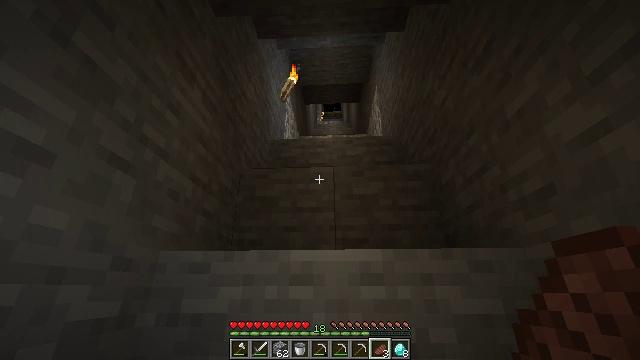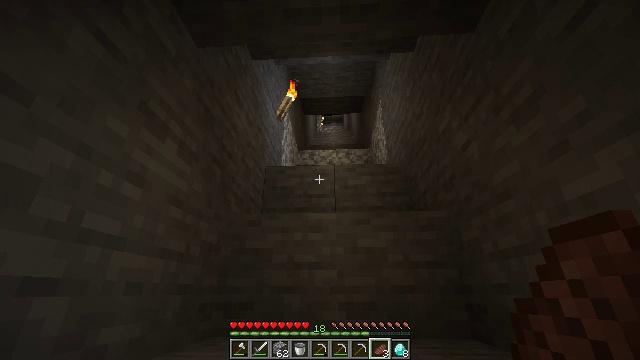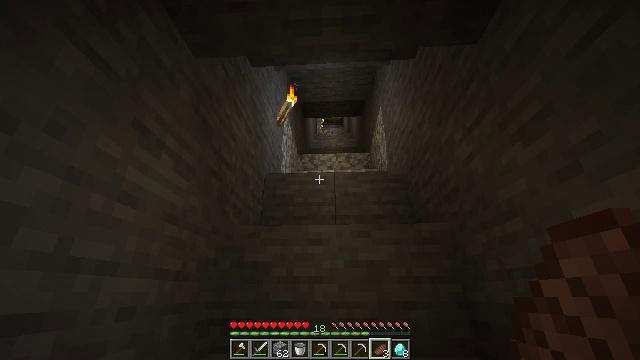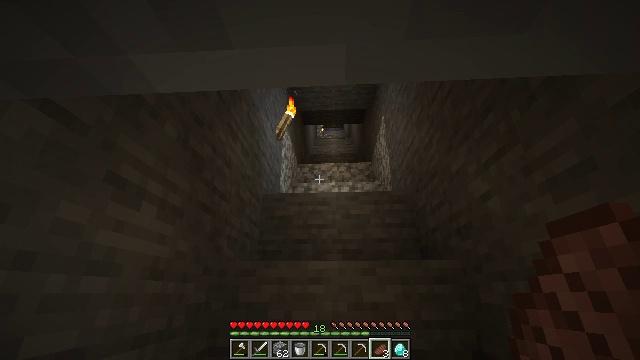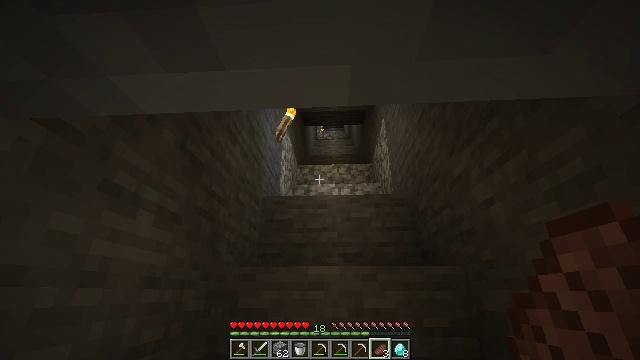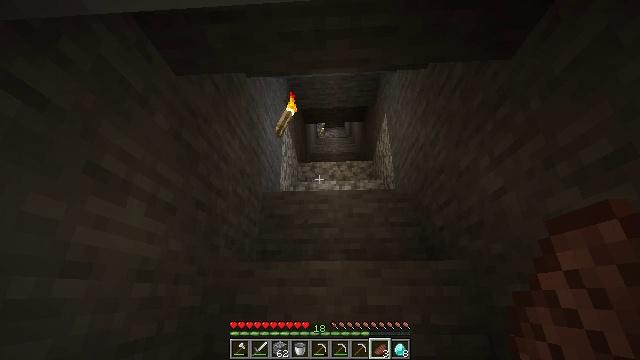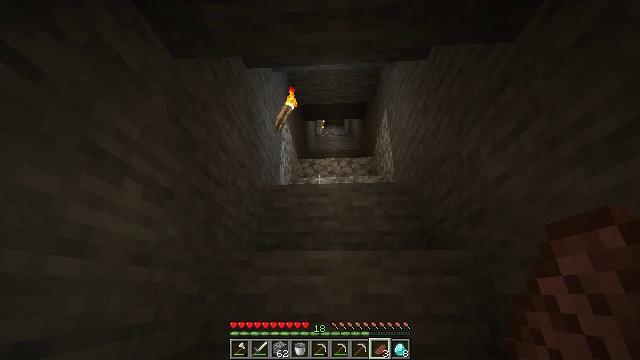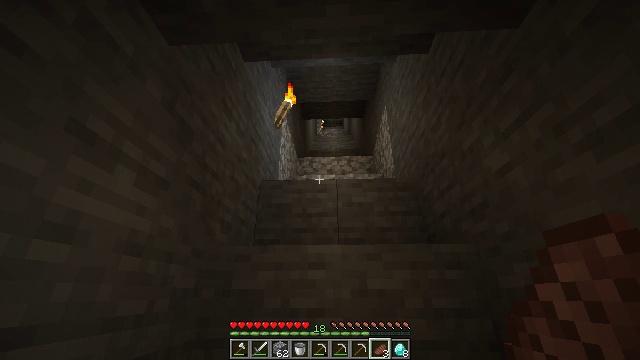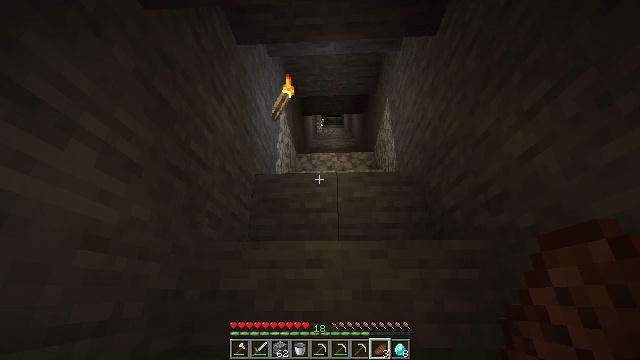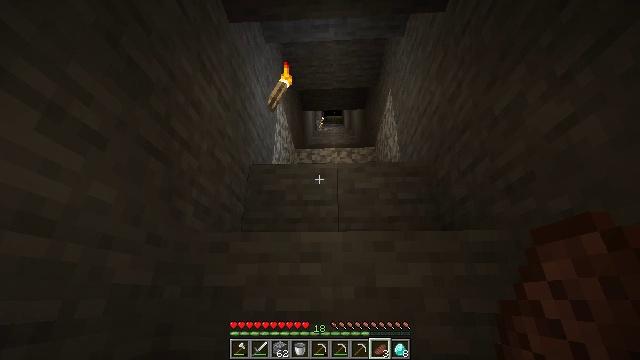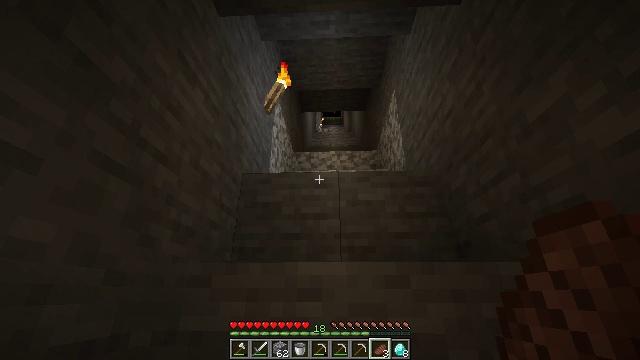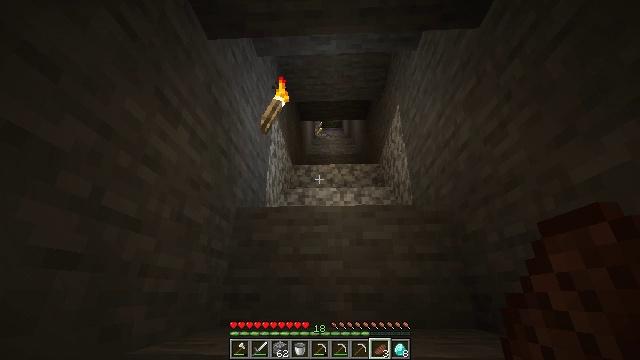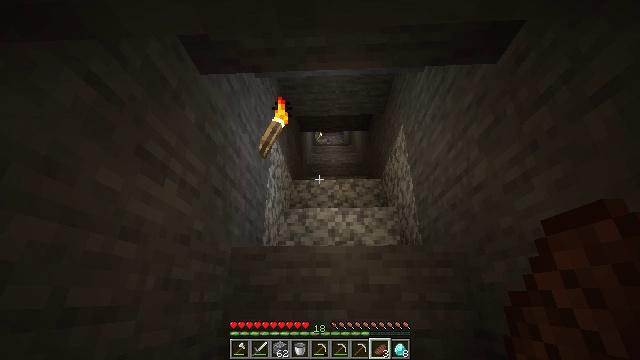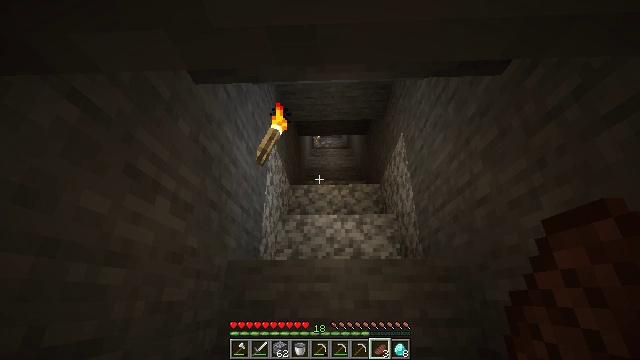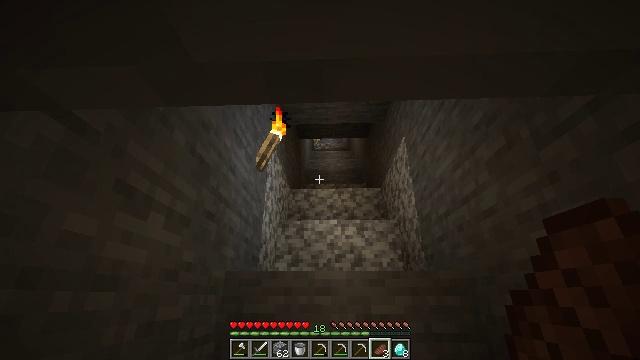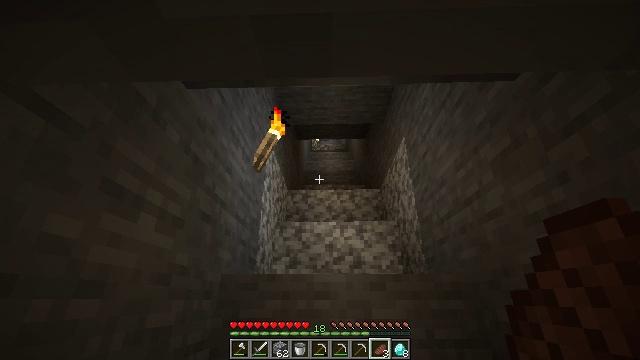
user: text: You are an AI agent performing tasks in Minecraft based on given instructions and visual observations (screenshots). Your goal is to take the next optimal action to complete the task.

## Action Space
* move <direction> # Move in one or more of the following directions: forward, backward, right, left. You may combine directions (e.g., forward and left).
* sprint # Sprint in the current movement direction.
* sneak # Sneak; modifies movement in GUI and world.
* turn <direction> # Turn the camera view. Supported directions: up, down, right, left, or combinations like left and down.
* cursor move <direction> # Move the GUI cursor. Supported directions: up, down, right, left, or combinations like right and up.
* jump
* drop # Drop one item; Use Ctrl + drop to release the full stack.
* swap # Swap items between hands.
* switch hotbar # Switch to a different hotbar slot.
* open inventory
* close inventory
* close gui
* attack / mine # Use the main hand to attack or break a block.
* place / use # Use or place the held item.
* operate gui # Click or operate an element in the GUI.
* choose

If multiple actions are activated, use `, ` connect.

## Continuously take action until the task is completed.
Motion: motion action
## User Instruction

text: Remove a cooked beef from the inventory.
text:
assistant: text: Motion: move forward, jump
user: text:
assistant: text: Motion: move forward, jump
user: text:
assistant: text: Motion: move forward, jump
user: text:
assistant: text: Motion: move forward, jump
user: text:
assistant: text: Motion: move forward, jump
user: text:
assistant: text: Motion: move forward, jump
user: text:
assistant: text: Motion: move forward, jump
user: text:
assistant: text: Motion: move forward, jump
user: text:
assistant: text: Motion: move forward, jump
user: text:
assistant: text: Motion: move forward, jump
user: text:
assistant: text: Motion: move forward, jump
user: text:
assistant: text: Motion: move forward, jump
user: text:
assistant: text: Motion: move forward, jump
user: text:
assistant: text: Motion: move forward, jump
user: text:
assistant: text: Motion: move forward, jump
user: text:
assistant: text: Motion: move forward, jump
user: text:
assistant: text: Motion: move forward, jump
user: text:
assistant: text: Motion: move forward, jump
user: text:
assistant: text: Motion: move forward, jump
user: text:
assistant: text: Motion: move forward, jump
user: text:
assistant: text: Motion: move forward, jump
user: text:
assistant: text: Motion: move forward, jump
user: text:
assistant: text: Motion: move forward, jump
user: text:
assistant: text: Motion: move forward, jump
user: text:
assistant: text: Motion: move forward, jump
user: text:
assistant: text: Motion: move forward, jump
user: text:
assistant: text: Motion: move forward, jump
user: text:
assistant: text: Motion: move forward, jump
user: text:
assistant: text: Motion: move forward, jump
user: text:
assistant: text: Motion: move forward, jump